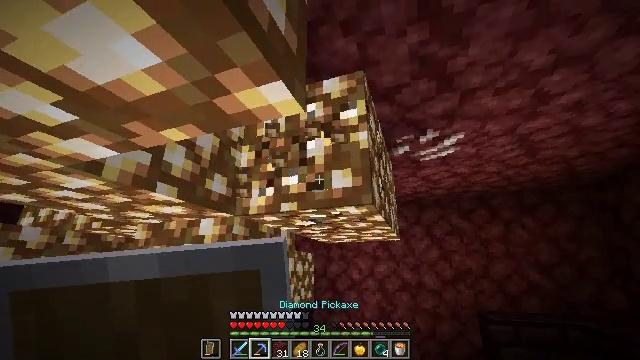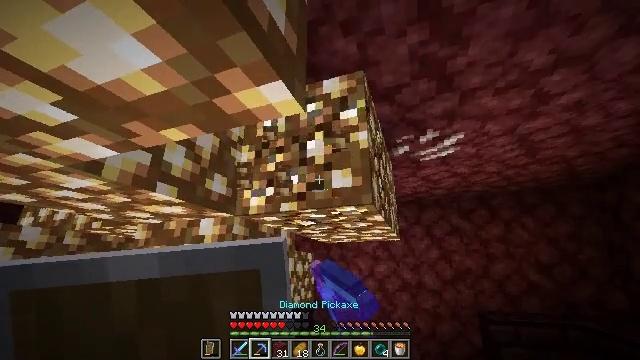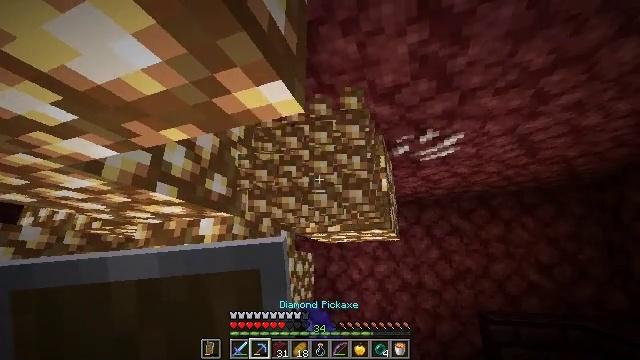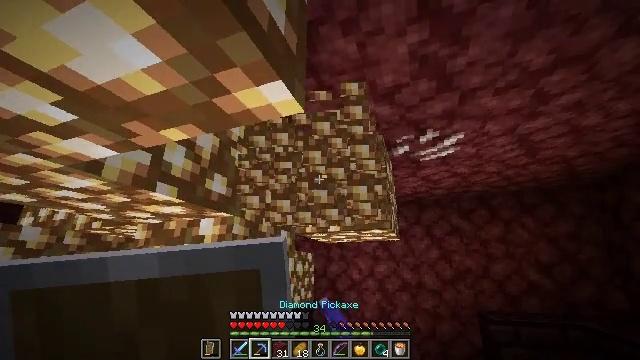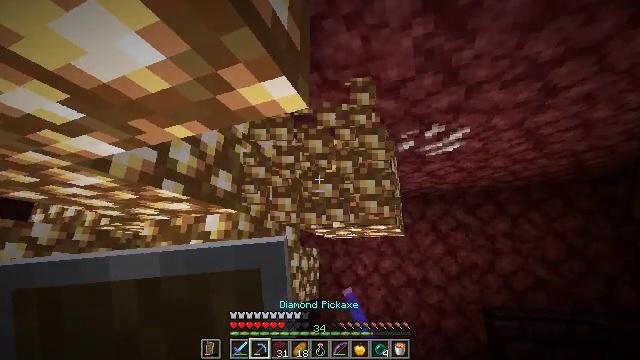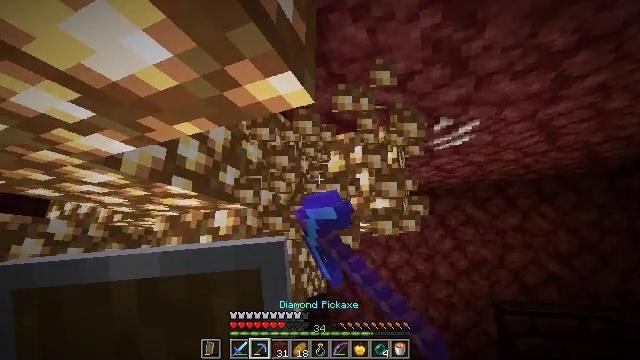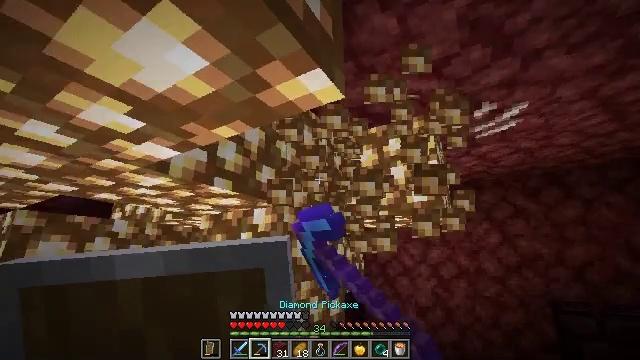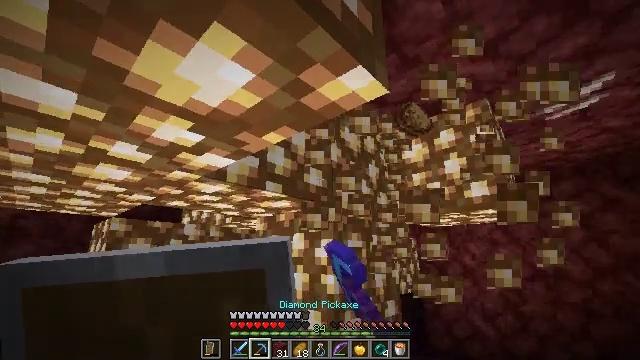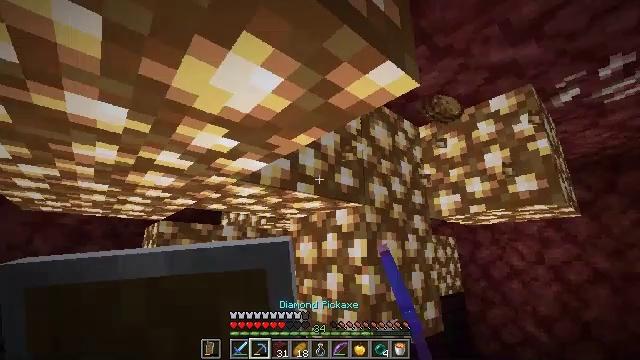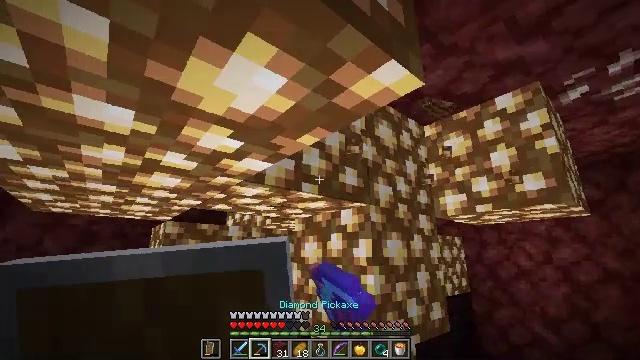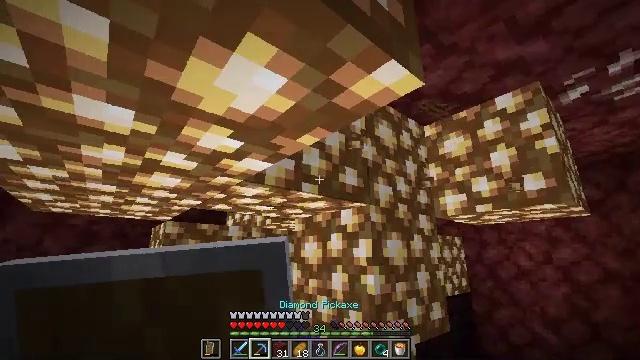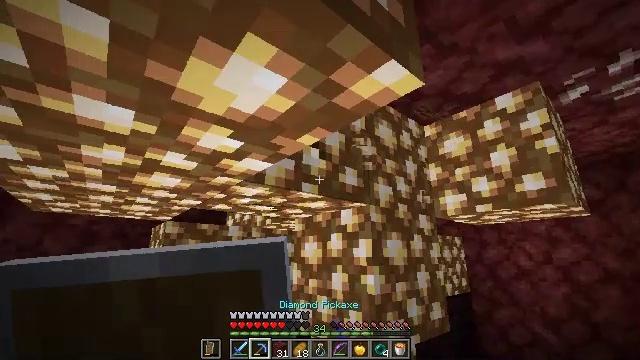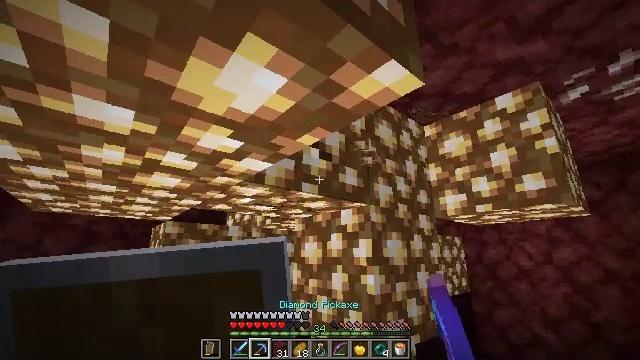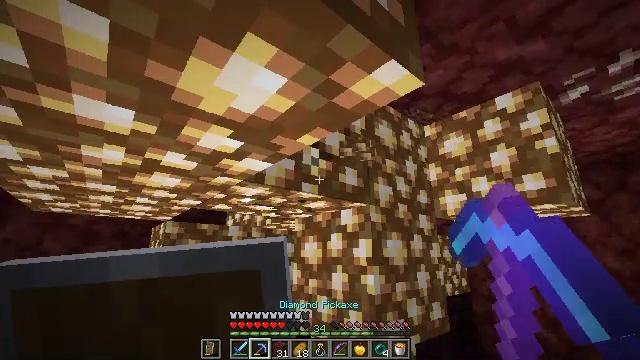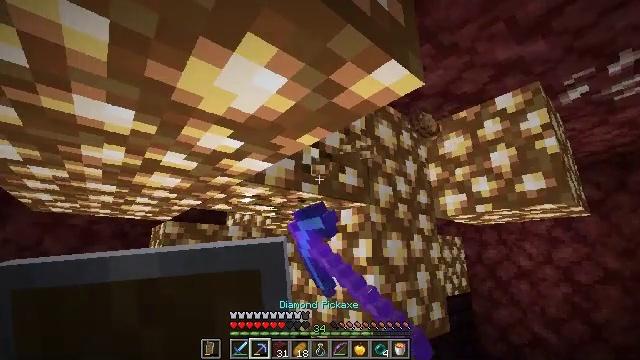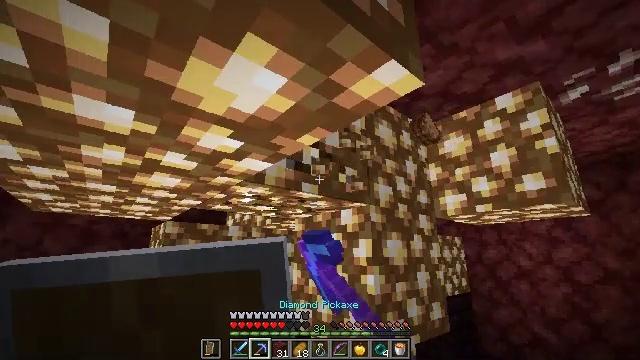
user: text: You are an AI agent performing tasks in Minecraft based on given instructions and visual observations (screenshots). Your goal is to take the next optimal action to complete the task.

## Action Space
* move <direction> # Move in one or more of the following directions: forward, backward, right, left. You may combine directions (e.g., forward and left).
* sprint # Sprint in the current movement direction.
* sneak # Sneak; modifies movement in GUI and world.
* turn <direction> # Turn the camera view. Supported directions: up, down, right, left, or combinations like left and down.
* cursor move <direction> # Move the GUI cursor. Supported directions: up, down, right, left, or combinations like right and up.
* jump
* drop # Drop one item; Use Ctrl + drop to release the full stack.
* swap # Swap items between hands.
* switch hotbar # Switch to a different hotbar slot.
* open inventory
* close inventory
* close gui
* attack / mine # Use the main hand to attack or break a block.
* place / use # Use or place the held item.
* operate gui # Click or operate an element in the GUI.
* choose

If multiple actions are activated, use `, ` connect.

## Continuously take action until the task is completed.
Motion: motion action
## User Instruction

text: Smash the glowstone with a tool.
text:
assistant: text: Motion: attack / mine
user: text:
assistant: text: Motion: attack / mine
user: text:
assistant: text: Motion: attack / mine
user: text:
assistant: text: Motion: turn left, attack / mine
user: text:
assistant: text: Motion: turn left and down, attack / mine
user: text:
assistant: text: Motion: turn left, attack / mine
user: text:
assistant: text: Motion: turn left, attack / mine
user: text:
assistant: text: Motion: turn left, attack / mine
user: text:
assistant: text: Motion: turn left, attack / mine
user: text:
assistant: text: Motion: attack / mine
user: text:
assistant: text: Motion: attack / mine
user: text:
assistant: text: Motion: attack / mine
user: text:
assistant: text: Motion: attack / mine
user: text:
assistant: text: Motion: attack / mine
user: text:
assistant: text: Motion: attack / mine
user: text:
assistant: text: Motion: attack / mine
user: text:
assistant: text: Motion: attack / mine
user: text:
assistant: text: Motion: attack / mine
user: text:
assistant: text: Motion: attack / mine
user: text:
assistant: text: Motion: attack / mine
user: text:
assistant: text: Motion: turn left, attack / mine
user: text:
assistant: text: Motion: turn left and up, attack / mine
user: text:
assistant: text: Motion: turn left and up, attack / mine
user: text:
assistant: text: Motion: turn left and up, attack / mine
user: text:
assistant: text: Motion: attack / mine
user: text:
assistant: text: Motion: attack / mine
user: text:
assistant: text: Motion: attack / mine
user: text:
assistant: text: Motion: attack / mine
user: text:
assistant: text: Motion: attack / mine
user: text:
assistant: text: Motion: attack / mine